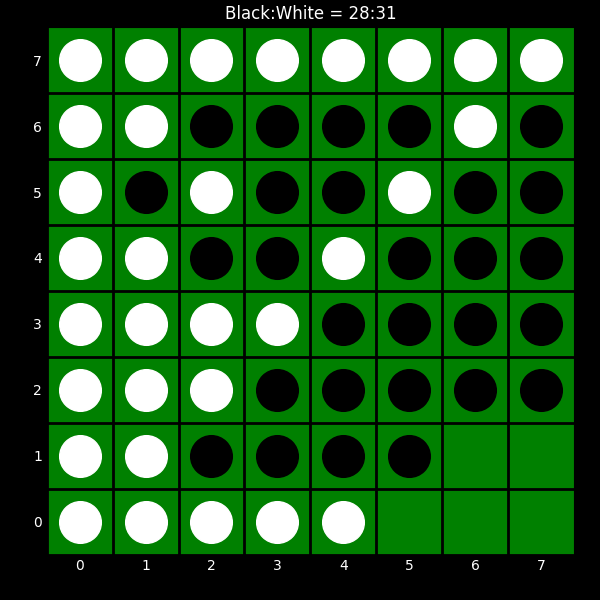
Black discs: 28
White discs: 31